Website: home-depot
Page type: delivery-shipping
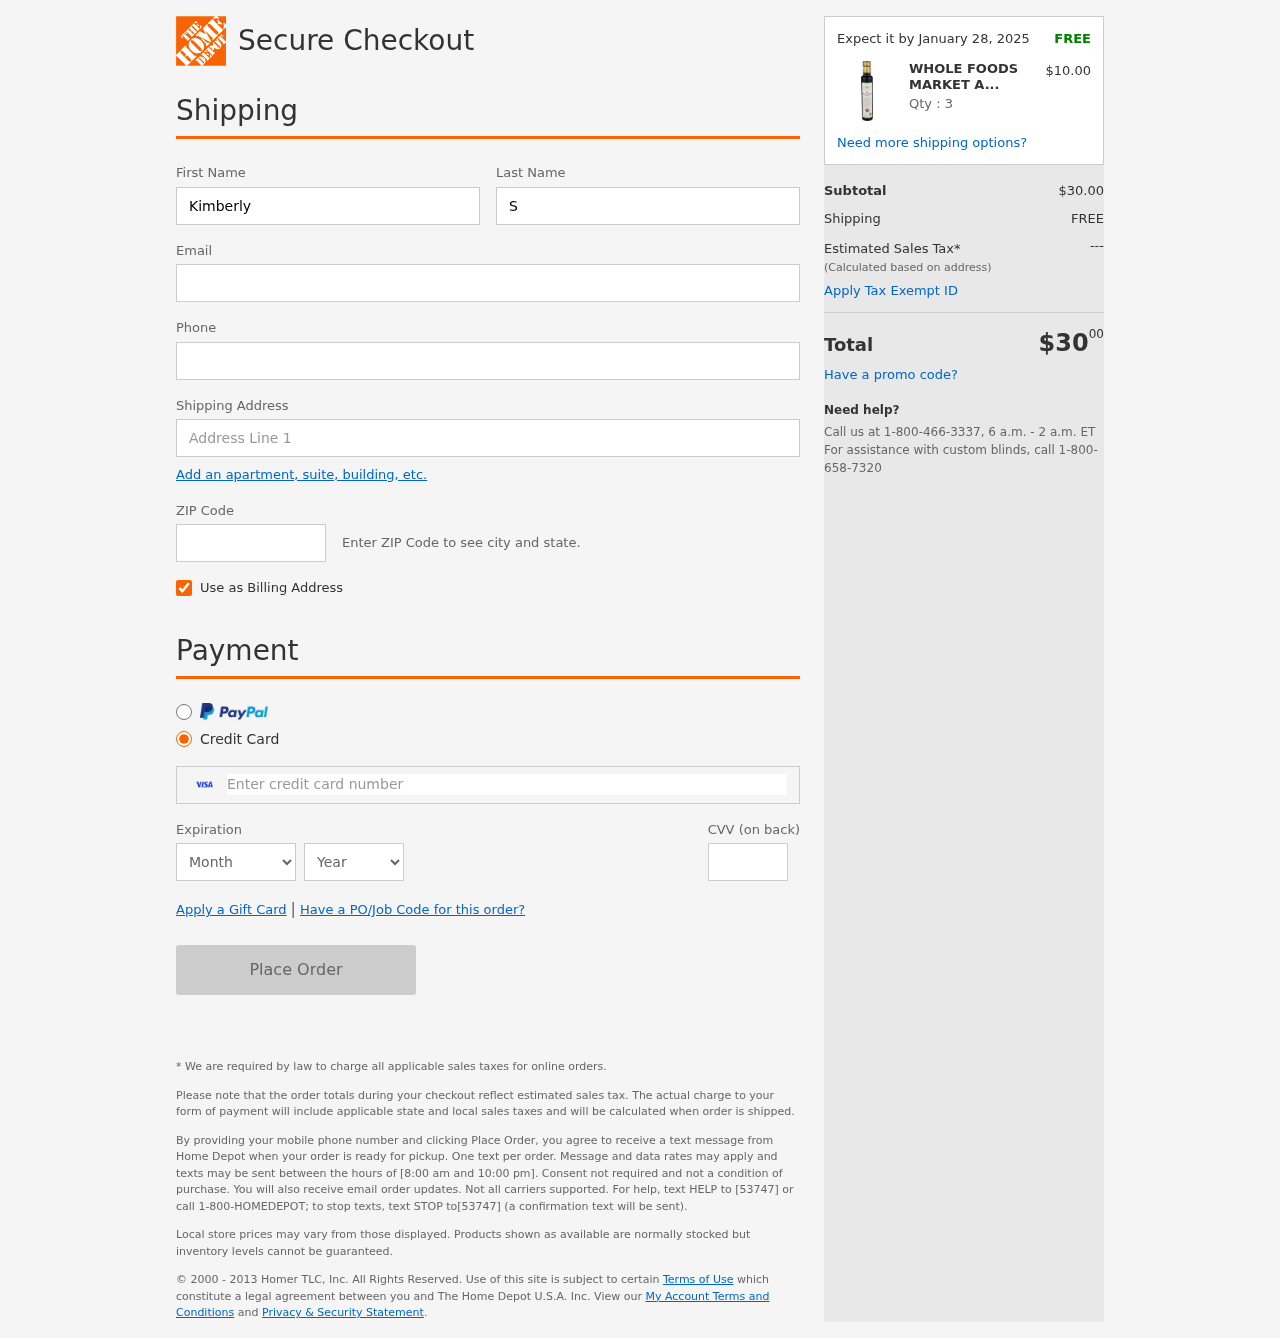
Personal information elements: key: PII_CARD_CVV
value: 145
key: PII_CARD_EXPIRY_MONTH
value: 08
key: PII_CARD_EXPIRY_YEAR
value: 27
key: PII_CARD_NUMBER
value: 4042 1549 3885 4566
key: PII_EMAIL
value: kimberly_smith@hotmail.com
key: PII_FIRSTNAME
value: Kimberly
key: PII_LASTNAME
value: Smith
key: PII_PHONE
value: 7366139018
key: PII_POSTCODE
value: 81305
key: PII_STREET
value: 8405 Nelson Canyon Suite 085
Product elements: key: PRODUCT1_NAME
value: WHOLE FOODS MARKET Aged Balsamic Vinegar of Modena, 8.5 FZ
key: PRODUCT1_PRICE
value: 10
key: PRODUCT1_QUANTITY
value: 3
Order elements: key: ORDER_DELIVERY_DATE
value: Expect it by January 28, 2025
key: ORDER_SUBTOTAL
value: $30.00
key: ORDER_SHIPPING_COST
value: FREE
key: ORDER_TOTAL
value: $3000